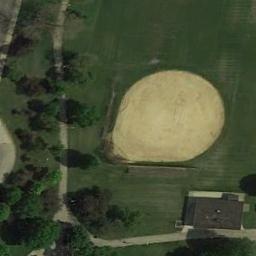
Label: baseball_diamond